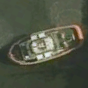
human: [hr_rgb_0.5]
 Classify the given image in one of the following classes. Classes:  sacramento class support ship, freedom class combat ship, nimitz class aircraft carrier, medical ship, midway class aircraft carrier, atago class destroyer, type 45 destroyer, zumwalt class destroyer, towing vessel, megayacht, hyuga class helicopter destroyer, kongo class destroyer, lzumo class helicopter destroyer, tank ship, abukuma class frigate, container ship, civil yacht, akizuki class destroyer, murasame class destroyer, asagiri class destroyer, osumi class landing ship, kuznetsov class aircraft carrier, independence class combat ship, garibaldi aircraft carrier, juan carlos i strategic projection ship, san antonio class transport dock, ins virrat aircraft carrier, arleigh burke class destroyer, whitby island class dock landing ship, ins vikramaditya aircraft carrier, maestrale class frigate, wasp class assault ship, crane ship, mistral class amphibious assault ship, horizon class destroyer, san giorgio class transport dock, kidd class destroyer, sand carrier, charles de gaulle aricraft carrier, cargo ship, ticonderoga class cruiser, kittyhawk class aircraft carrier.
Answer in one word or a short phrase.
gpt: Towing vessel